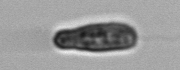
Label: Pseudochattonella_farcimen